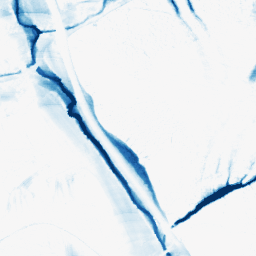
Category: morphological
Decomposition family: morphological_ellipse
Decomposition parameters: operation: closing
width: 10
height: 50
Upsampling method: quartic
Upsampling parameters: scale: 4
Upsampling scale: 4